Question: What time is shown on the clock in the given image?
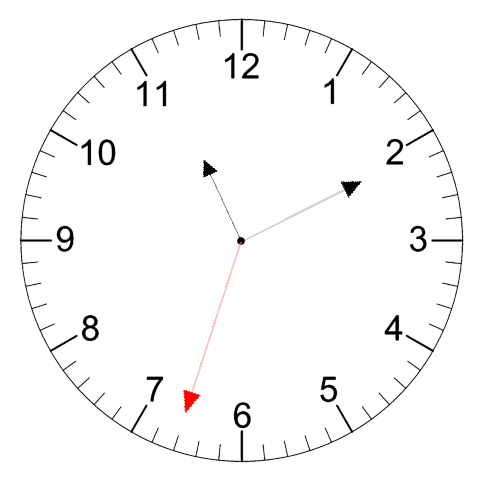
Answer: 11:10:33